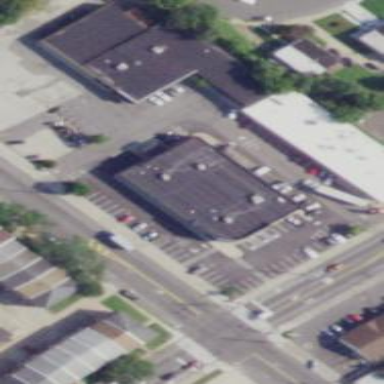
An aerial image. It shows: Building.